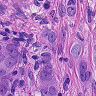
Metastatic tissue present: yes